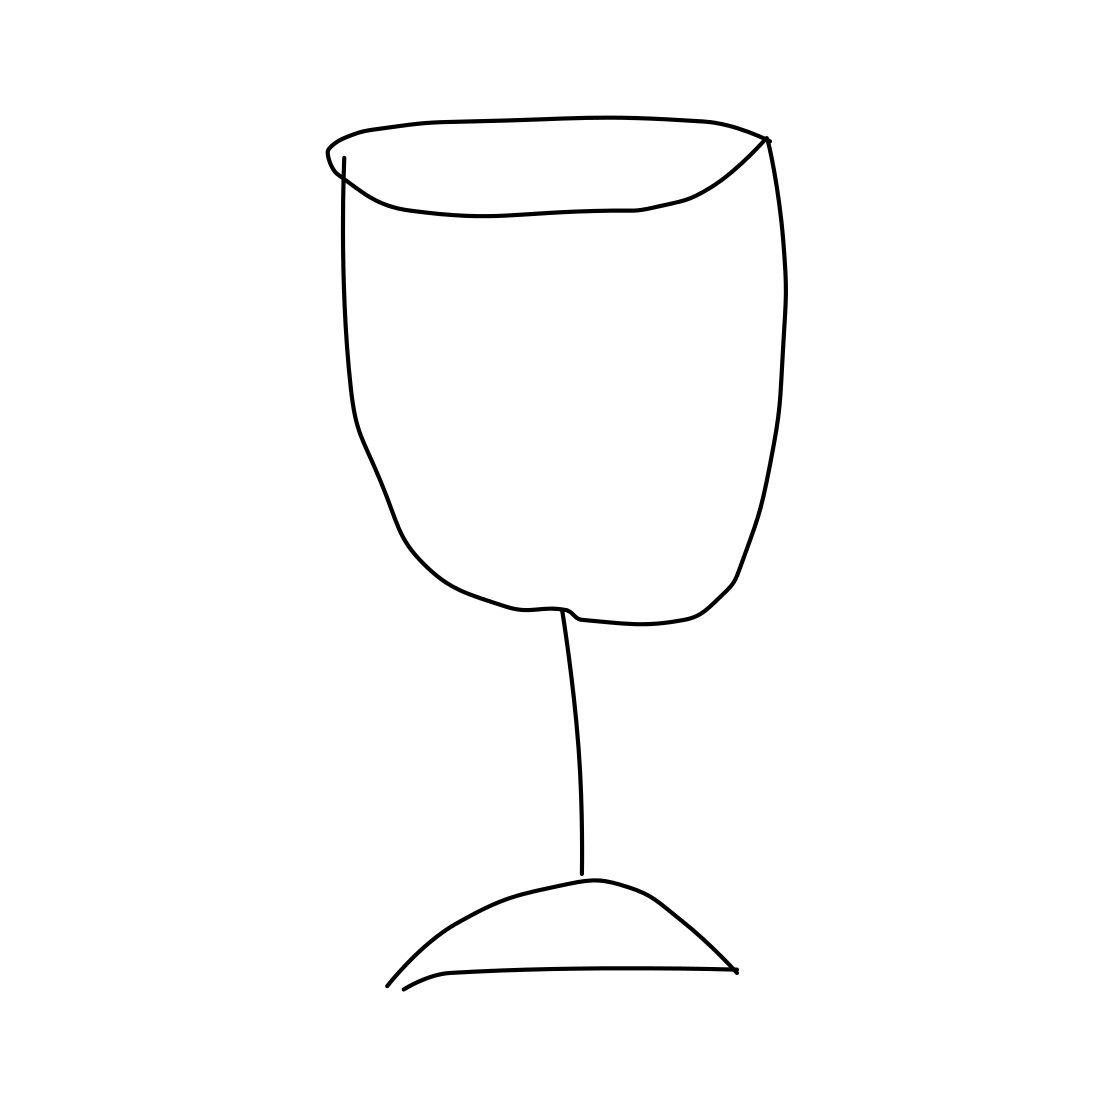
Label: wineglass